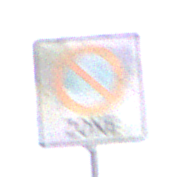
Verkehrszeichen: BeginnEingeschraenktesHalteverbotZone
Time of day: MorningAfternoon
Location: Outdoor (Nature)
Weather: Overcast
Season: NotSpecified
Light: Natural